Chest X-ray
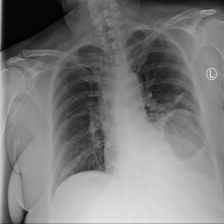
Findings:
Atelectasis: positive
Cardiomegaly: negative
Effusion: negative
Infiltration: negative
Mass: negative
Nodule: negative
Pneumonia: negative
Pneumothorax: negative
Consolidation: negative
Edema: negative
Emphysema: negative
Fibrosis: negative
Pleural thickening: negative
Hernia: negative